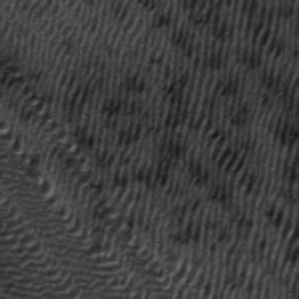
Label: frost